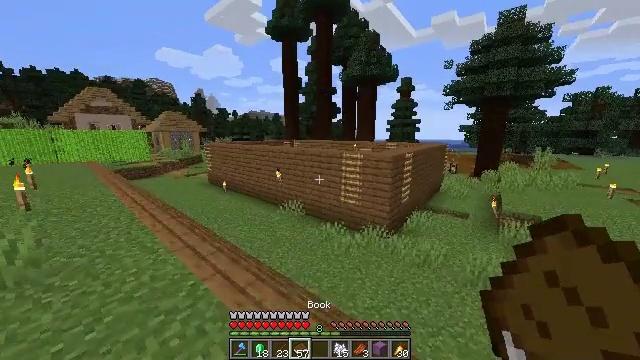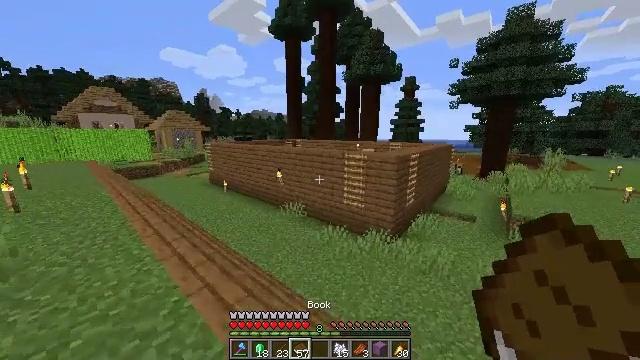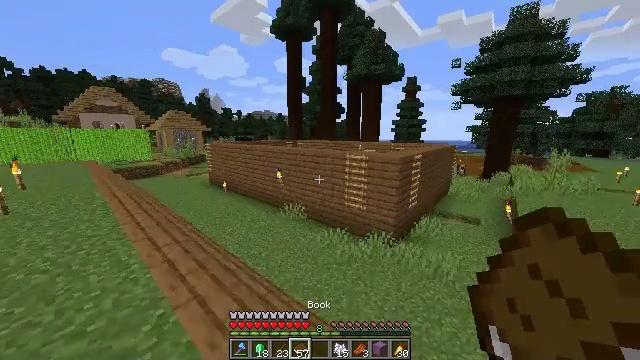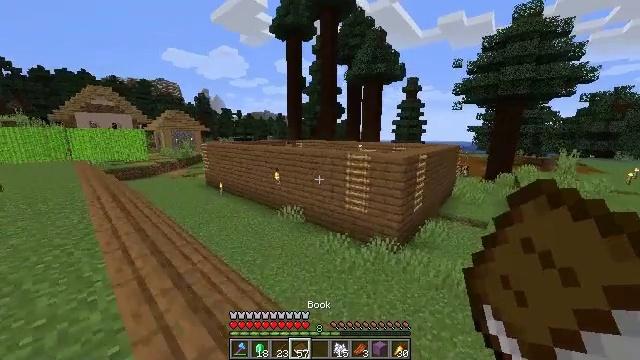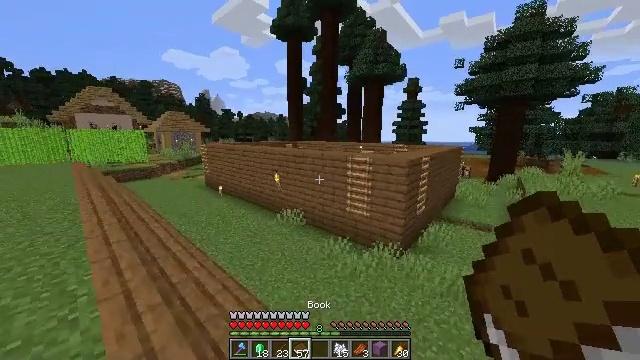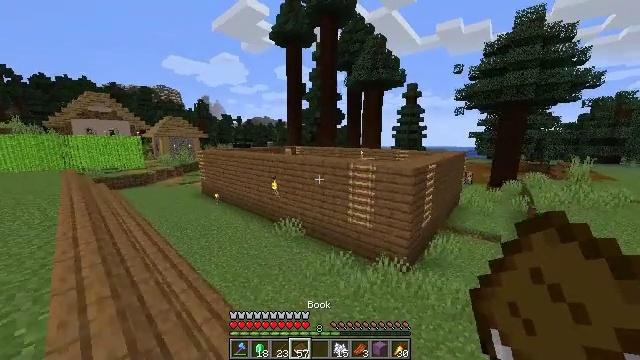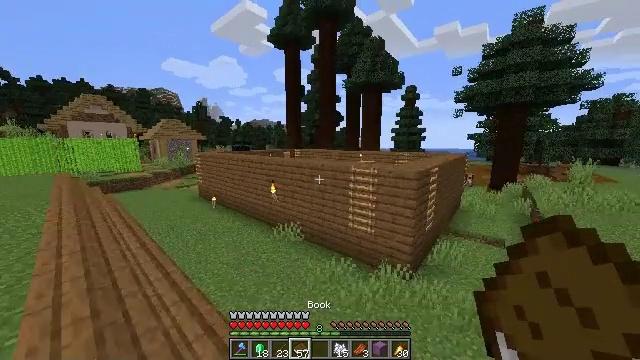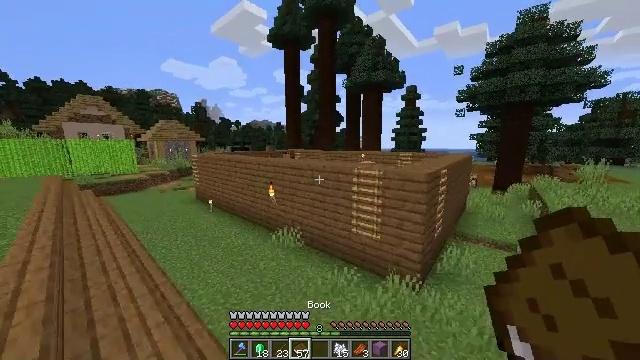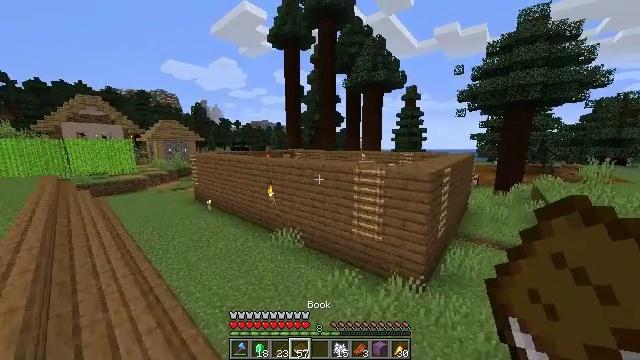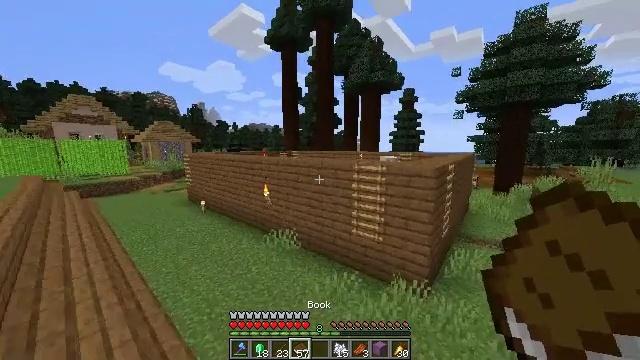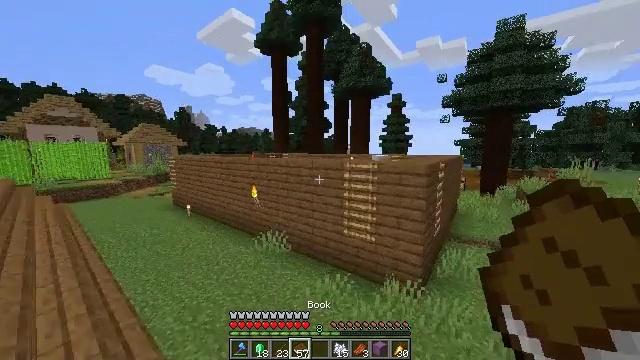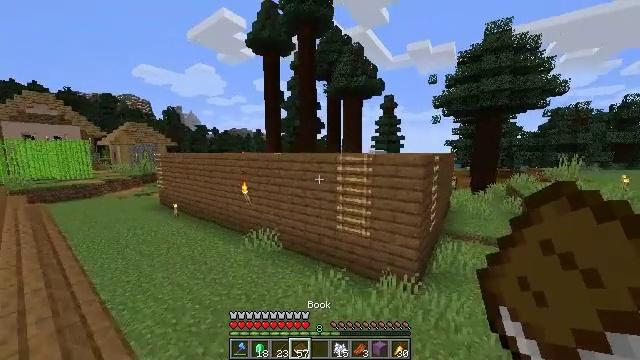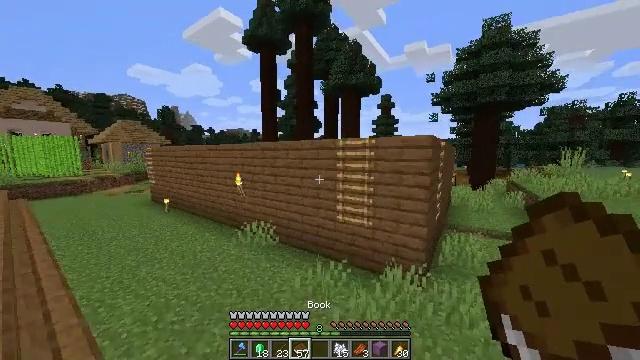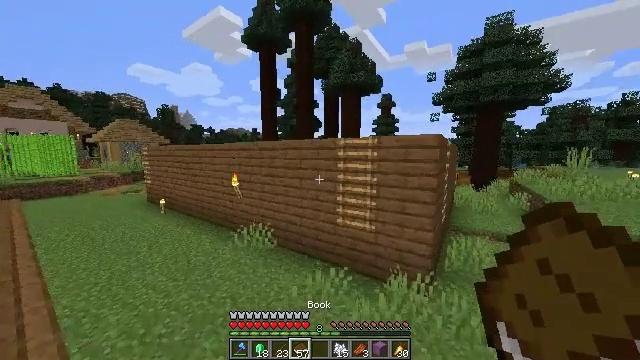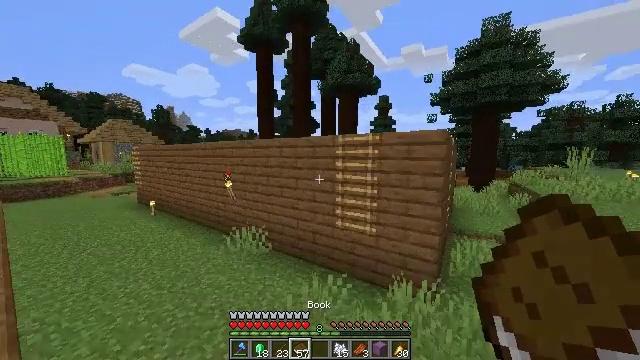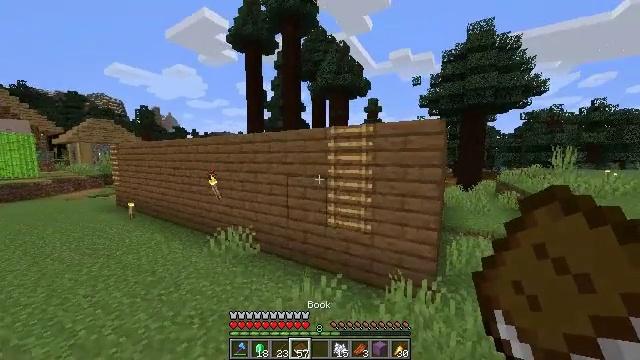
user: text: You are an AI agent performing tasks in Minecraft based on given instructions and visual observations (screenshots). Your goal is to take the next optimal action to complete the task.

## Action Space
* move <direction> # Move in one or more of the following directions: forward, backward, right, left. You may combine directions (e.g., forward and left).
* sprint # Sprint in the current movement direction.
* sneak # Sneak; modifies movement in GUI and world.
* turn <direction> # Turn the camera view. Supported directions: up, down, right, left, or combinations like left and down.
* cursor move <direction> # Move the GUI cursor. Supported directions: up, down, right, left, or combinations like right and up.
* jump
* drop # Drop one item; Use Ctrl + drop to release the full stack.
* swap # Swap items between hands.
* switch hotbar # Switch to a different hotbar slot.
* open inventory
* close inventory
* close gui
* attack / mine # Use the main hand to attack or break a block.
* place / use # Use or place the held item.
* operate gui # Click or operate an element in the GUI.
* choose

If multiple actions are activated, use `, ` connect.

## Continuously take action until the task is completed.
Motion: motion action
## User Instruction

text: To craft a diamond, utilize the crafting grid.
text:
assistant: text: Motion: move forward, sprint
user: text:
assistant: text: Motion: move forward, sprint
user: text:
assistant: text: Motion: move forward, sprint
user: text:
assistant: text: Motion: move forward, sprint
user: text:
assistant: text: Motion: move forward, sprint, turn up
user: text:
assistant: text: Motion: move forward, sprint
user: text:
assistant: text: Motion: move forward, sprint
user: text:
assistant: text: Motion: move forward, sprint
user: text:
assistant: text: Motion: move forward, sprint
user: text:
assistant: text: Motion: move forward, sprint, turn right and up
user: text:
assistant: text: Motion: move forward, sprint, turn right
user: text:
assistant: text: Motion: move forward, sprint
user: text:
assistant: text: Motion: move forward, sprint
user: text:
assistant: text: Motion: move forward, sprint
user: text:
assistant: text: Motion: move forward, sprint, turn right
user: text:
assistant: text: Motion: move forward, sprint
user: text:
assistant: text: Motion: move forward, sprint, turn right
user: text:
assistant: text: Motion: move forward, sprint, turn right and up
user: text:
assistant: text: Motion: move forward, sprint, turn right and up
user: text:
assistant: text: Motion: move forward, sprint, turn right and up
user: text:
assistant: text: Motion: move forward, sprint
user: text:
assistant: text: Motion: move forward, sprint, turn right
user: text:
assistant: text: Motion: move forward, sprint
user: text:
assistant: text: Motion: move forward, sprint, jump
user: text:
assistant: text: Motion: move forward, sprint, jump
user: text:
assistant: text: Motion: move forward, sprint, jump
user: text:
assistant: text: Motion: move forward, sprint, jump
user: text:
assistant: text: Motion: move forward, sprint, jump
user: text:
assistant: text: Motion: move forward, sprint, jump
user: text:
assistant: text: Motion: move forward, sprint